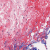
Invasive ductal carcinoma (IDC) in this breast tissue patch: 0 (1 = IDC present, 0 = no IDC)